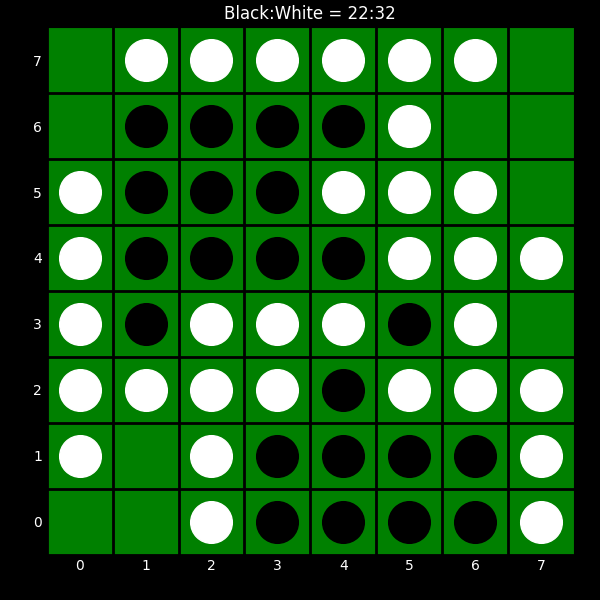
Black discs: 22
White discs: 32